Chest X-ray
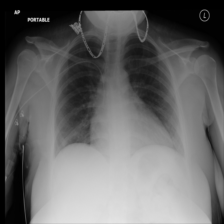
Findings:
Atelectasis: negative
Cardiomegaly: negative
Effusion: negative
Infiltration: negative
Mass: negative
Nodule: negative
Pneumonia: negative
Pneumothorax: negative
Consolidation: negative
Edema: negative
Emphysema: negative
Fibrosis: negative
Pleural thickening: negative
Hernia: negative